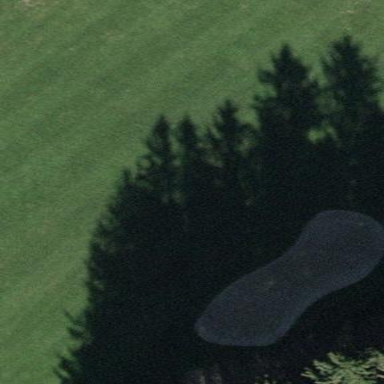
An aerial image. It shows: Golf bunker filled with natural sand.